Question: What is the reading of this measurement?
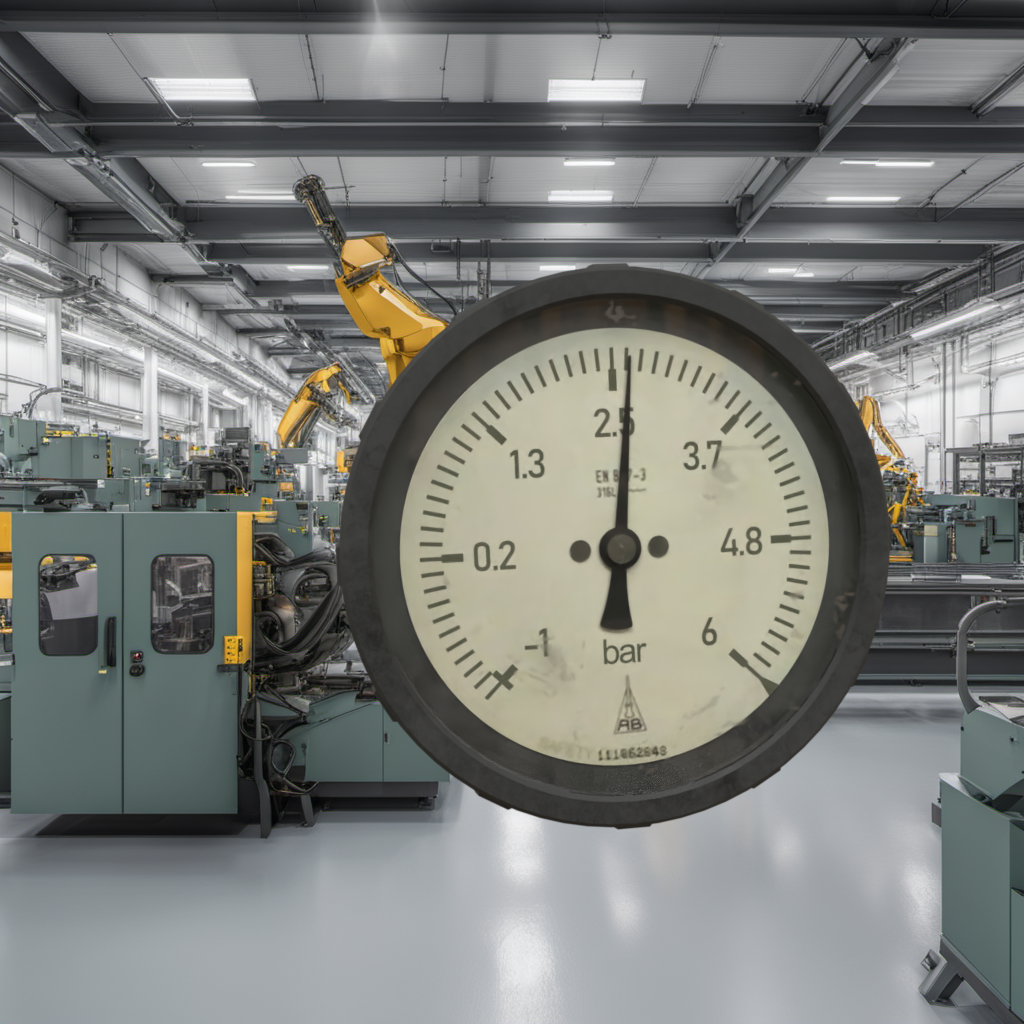
Answer: The result is 2.64
Question: What is the reading range of the measurement in the image?
Answer: The range is from -1 to 6
Question: What is the minimum and maximum value range of the measurement in the image?
Answer: The minimum value is -1 and the maximum value is 6